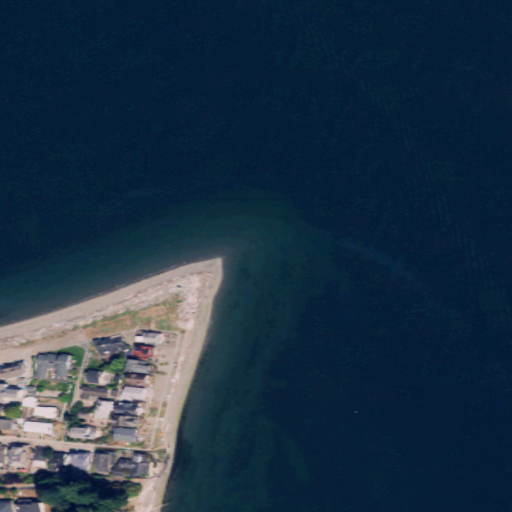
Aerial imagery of cape in Washington named Sandy Point containing open water, barren land, medium intensity development, herbaceous wetlands, and high intensity development